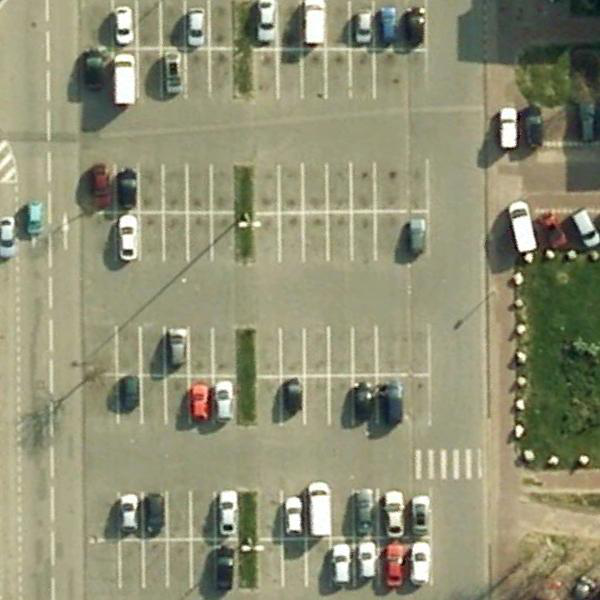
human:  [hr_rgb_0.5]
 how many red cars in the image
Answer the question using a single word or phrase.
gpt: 4